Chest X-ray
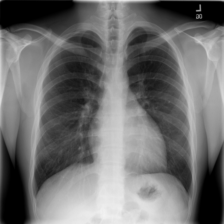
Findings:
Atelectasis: negative
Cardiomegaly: negative
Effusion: negative
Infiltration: negative
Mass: negative
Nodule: negative
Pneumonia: negative
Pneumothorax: negative
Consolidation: negative
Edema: negative
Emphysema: negative
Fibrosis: negative
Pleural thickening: negative
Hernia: negative